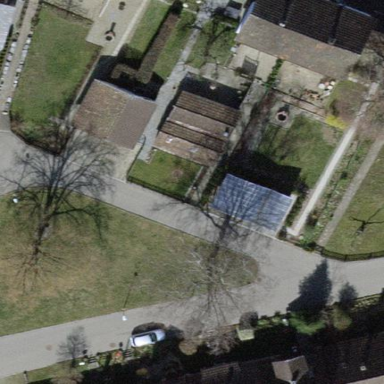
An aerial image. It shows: Village green area.